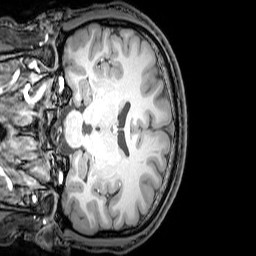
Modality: T1w
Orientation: coronal
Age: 24
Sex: male
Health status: healthy
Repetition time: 0.081 s
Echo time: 0.037 s